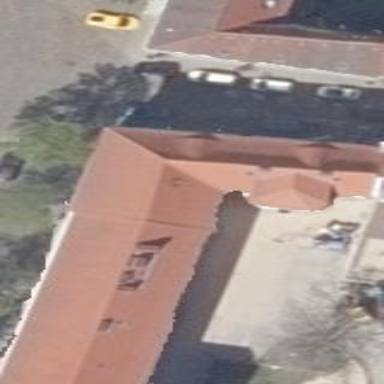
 featuring gabled roof made of roof tiles."